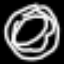
Label: donut